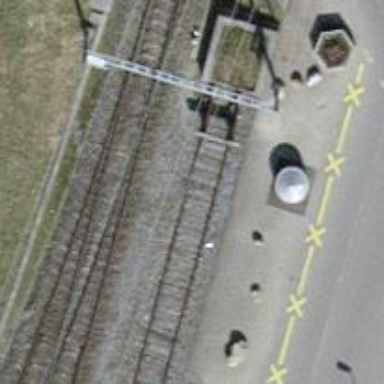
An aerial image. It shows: Railway buffer stop.